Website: macys
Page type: gifting
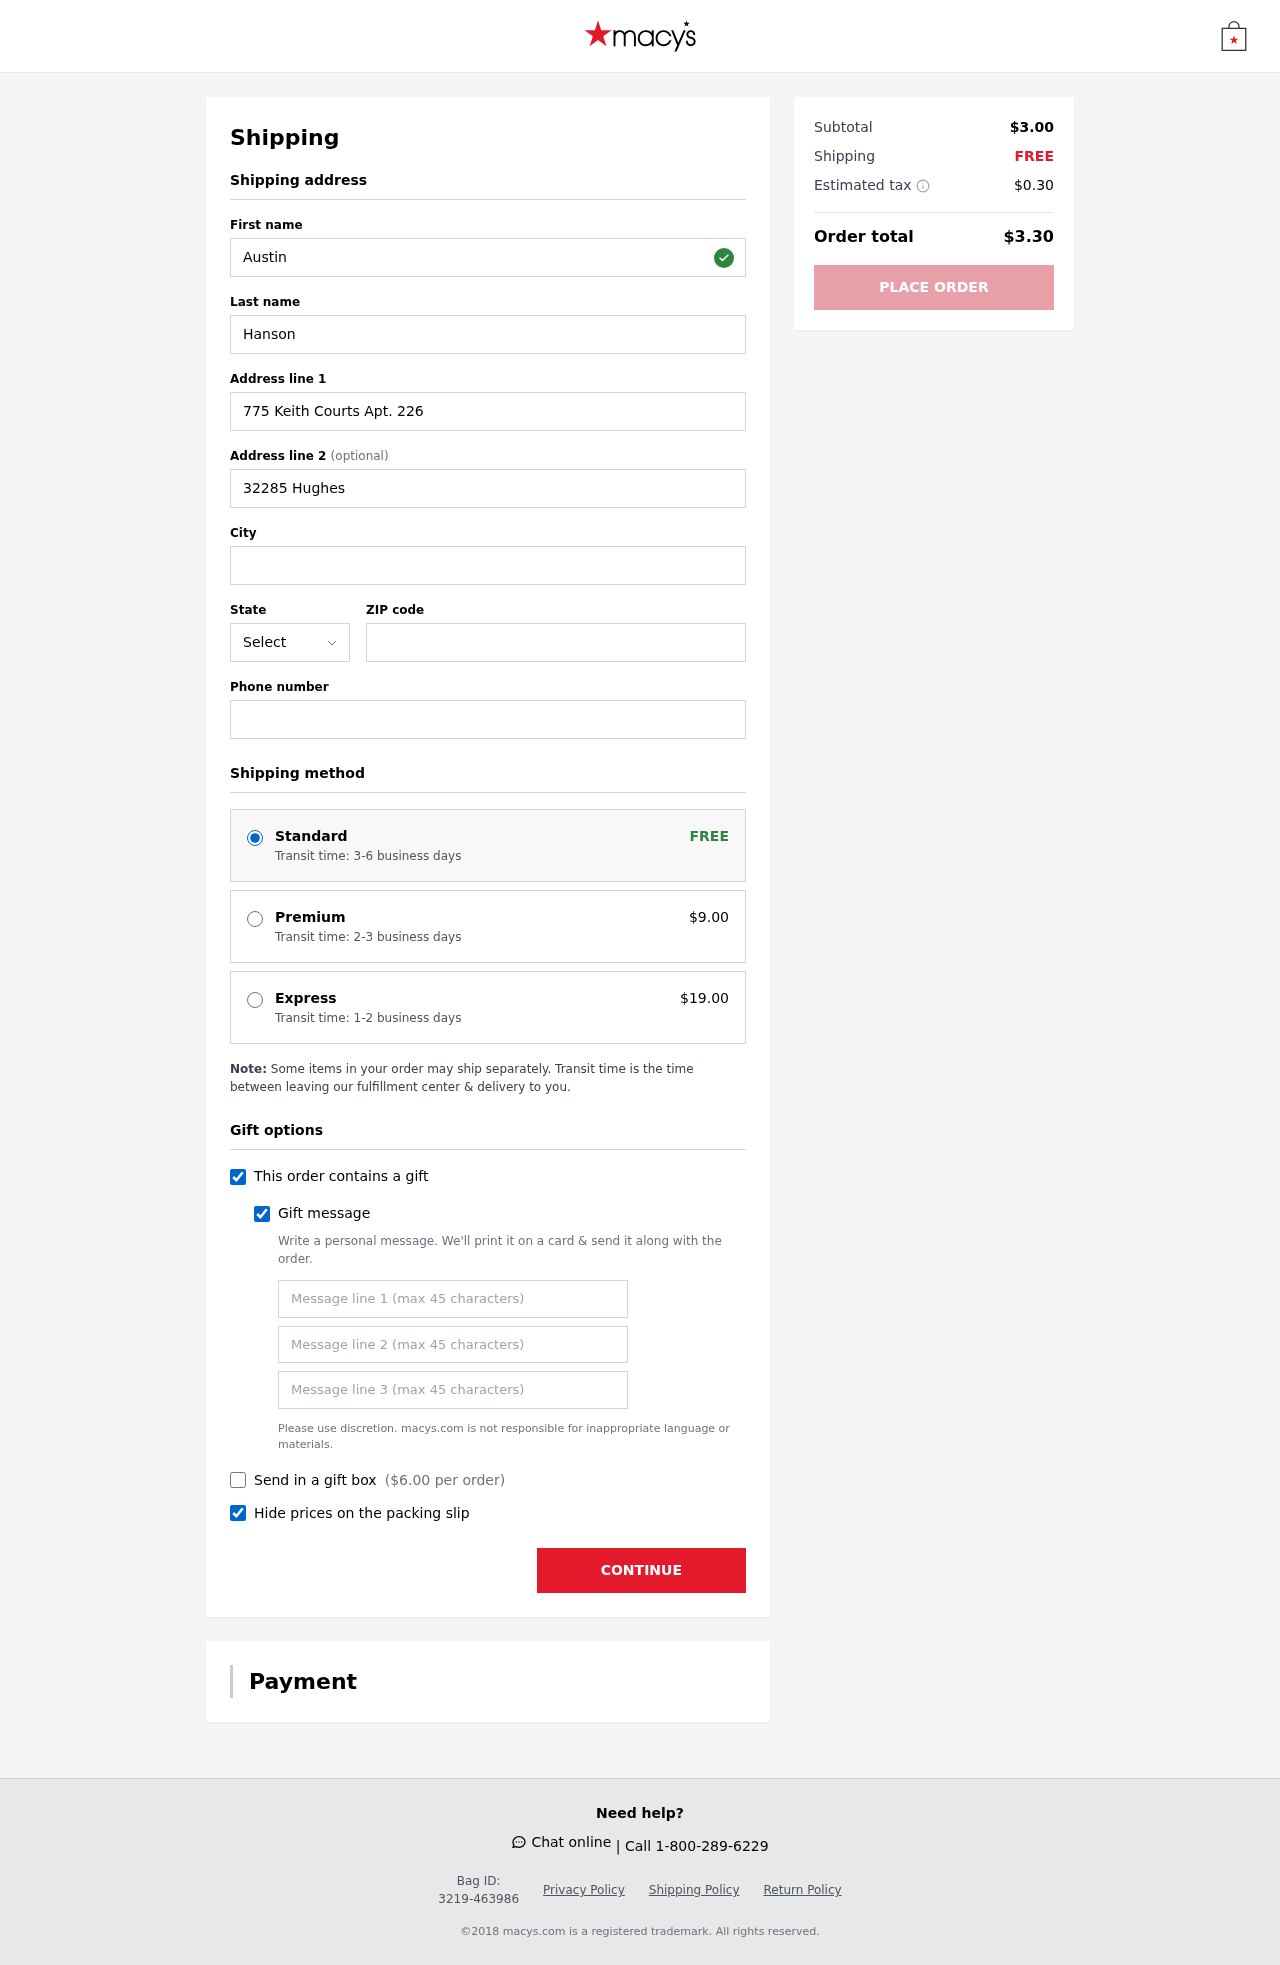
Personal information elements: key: PII_STATE_ABBR
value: GA
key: PII_FIRSTNAME
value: Austin
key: PII_LASTNAME
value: Hanson
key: PII_STREET
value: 775 Keith Courts Apt. 226
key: PII_STREET2
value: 32285 Hughes Roads
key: PII_CITY
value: New Reneechester
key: PII_POSTCODE
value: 74119
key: PII_PHONE
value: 5085470681
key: PII_GIFT_MESSAGE
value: Hey Latasha, I came across this organic flaxseed and thought it would be perfect for your healthy recipes! I know how much you enjoy adding nutritious touches to your meals. Hope you find some new favorites with it!  Austin
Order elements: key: ORDER_SHIPPING_STANDARD
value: Transit time: 3-6 business days
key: ORDER_SHIPPING_PREMIUM
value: Transit time: 2-3 business days
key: ORDER_SHIPPING_PREMIUM_PRICE
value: $9.00
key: ORDER_SHIPPING_EXPRESS
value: Transit time: 1-2 business days
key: ORDER_SHIPPING_EXPRESS_PRICE
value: $19.00
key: ORDER_GIFT_BOX_PRICE
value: $6.00
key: ORDER_SUBTOTAL
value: $3.00
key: ORDER_SHIPPING_COST
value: FREE
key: ORDER_TAX
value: $0.30
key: ORDER_TOTAL
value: $3.30